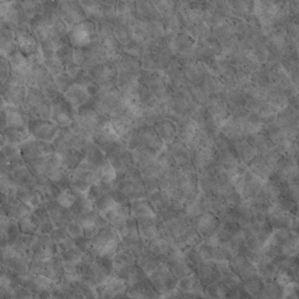
Label: non_frost